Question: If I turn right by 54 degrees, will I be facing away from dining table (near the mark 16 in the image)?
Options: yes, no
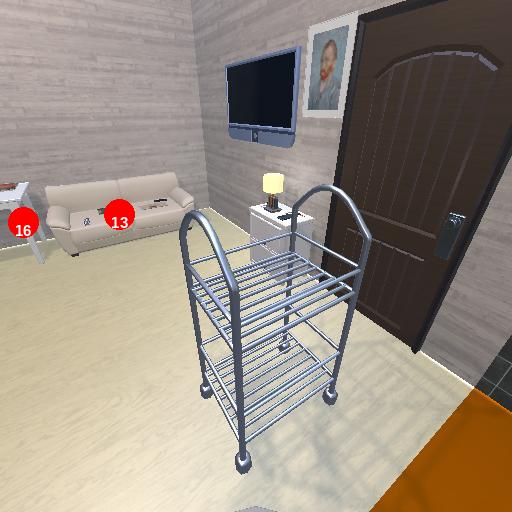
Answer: yes